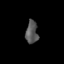
Tissue: skin
Cell type: Epithelial cells
Senescence score: 0.2215
Nuclear area (px): 270
Mean DAPI intensity: 86.919